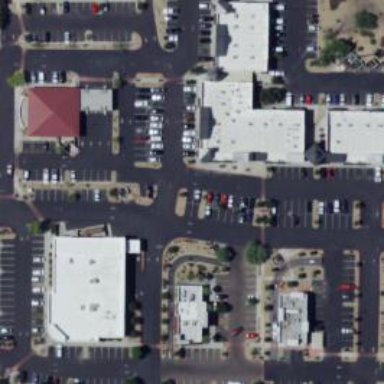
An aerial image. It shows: Retail area.